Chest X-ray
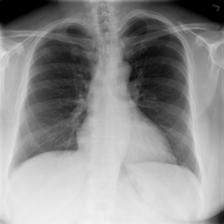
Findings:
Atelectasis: negative
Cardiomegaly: negative
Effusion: negative
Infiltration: positive
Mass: negative
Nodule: negative
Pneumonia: negative
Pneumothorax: negative
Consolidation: negative
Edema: negative
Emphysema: negative
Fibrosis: negative
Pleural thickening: negative
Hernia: negative